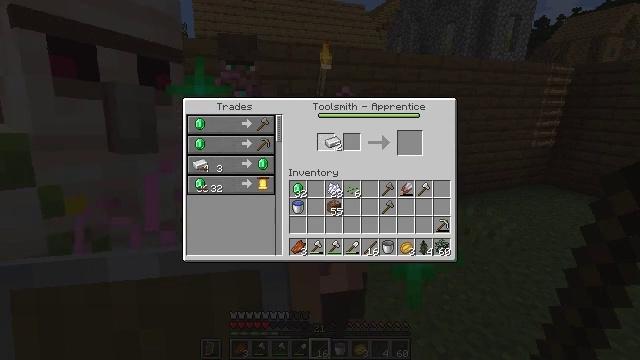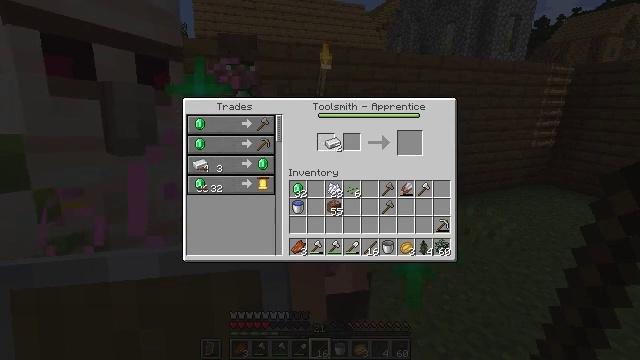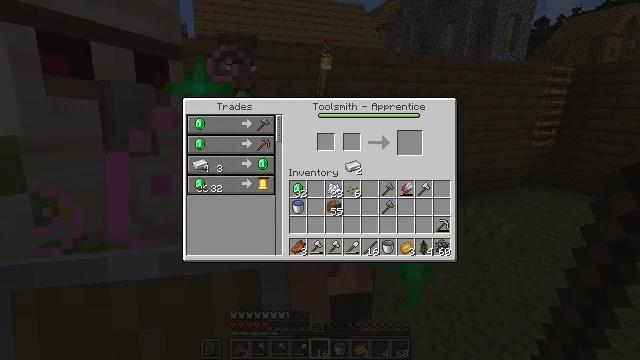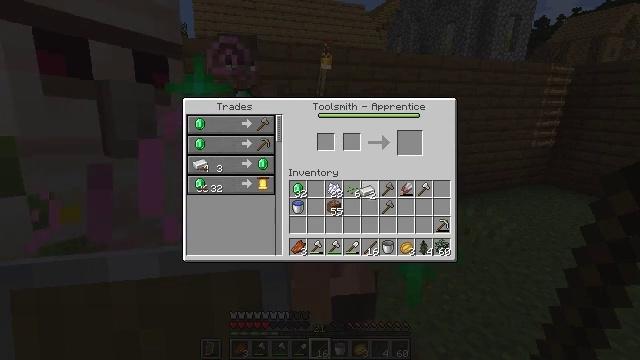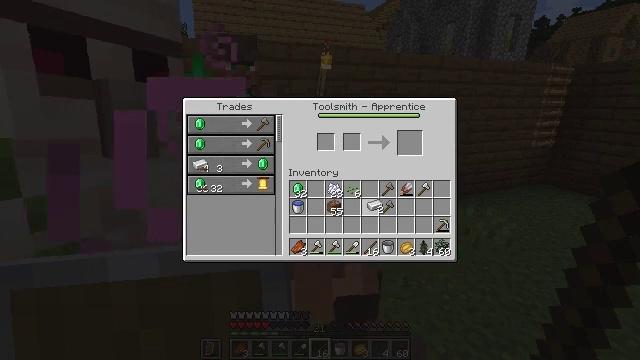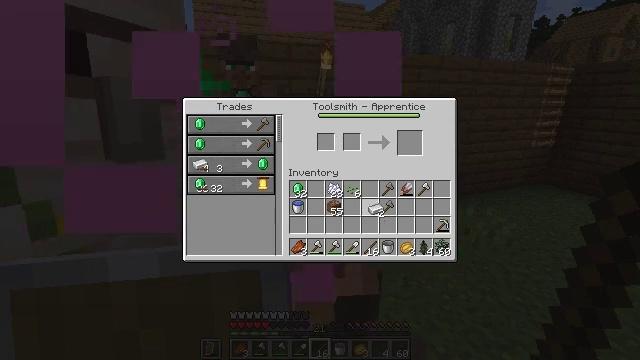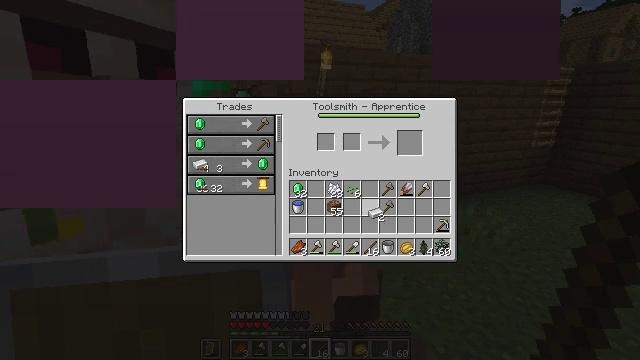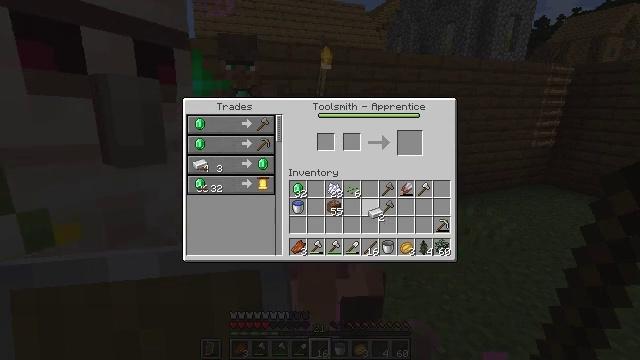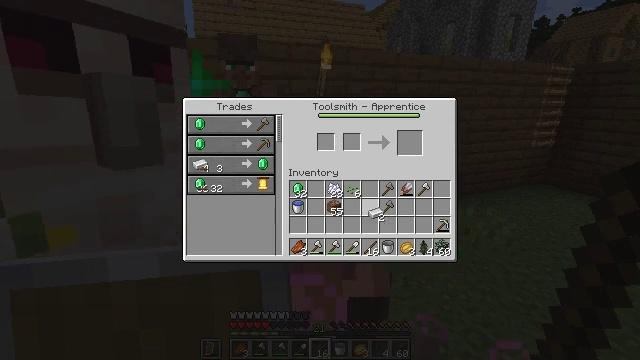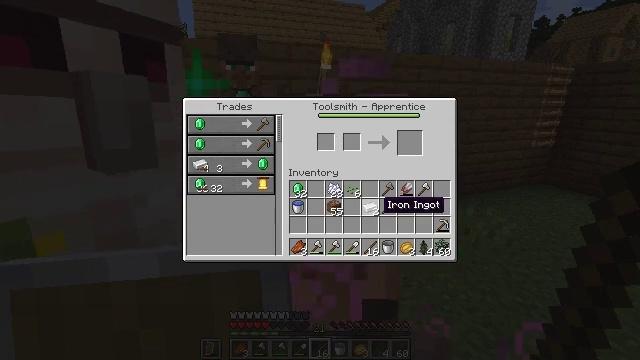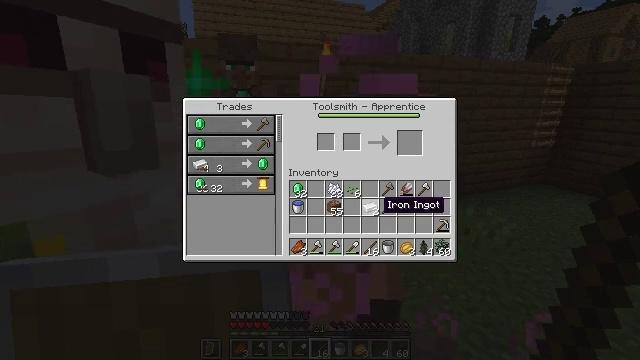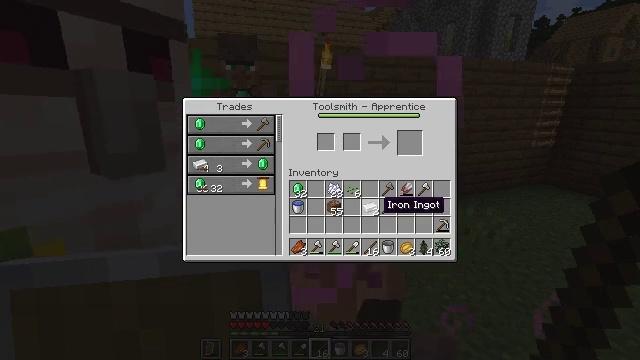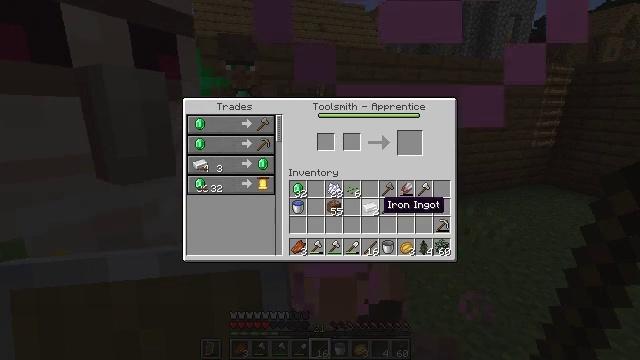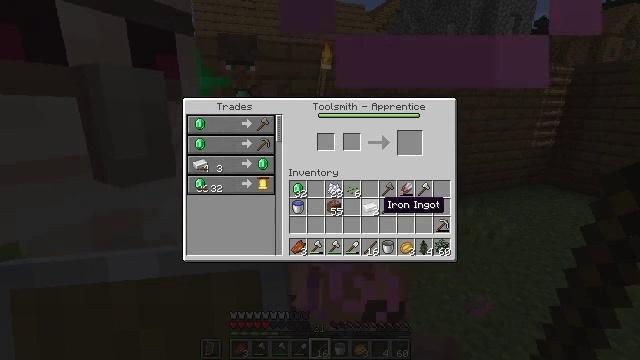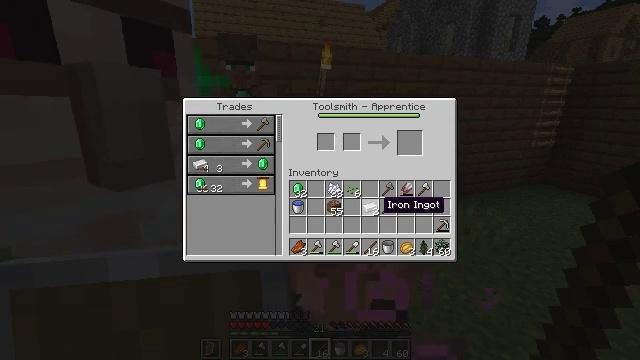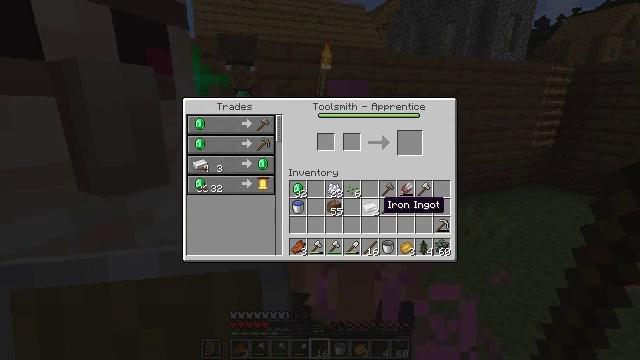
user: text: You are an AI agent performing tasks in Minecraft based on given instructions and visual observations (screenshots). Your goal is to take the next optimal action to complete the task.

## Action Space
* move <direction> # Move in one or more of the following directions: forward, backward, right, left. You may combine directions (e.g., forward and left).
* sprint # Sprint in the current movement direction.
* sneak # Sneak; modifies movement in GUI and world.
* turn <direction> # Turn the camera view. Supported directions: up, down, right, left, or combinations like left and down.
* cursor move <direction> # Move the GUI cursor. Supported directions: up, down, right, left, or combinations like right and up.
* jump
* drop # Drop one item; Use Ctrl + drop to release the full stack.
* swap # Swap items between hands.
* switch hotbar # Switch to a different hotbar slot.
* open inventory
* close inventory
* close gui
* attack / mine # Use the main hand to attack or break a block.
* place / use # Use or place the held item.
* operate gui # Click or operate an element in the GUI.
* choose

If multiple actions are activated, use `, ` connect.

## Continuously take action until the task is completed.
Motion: motion action
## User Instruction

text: Use the crafting table to create an iron axe.
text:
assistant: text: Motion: no_op
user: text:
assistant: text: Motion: cursor move right and down
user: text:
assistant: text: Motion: cursor move right and down
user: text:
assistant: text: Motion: cursor move right and down
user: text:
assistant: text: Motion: no_op
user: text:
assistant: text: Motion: no_op
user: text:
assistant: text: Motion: operate gui
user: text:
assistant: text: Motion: operate gui
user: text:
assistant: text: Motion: no_op
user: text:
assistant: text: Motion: no_op
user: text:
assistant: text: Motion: no_op
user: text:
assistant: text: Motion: no_op
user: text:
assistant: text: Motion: no_op
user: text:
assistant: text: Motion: no_op
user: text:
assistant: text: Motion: no_op
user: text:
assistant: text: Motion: no_op
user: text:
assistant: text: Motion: close gui
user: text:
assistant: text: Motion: no_op
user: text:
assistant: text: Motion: turn left and up
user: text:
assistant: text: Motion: turn left and up
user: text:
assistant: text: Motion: no_op
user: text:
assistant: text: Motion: no_op
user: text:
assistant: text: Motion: no_op
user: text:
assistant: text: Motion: no_op
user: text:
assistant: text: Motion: turn down
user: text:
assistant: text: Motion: turn left and down
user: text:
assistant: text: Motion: move right, turn down
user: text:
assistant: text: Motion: move right, turn down
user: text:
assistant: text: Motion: move right, turn down
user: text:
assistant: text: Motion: move right, turn left and down